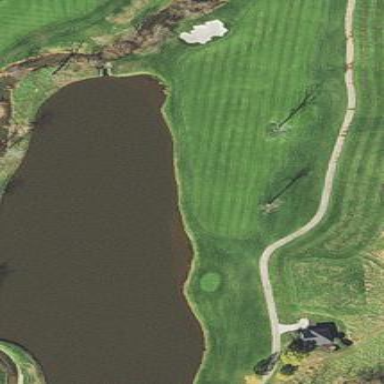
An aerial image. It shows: Water hazard in golf course. The hazard is natural water feature.